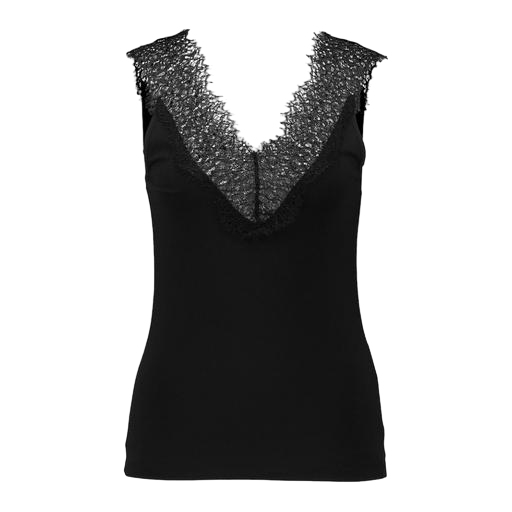
black curve cami rib lace, black lace-accented top, black dentelle lace-detail camisole, white background